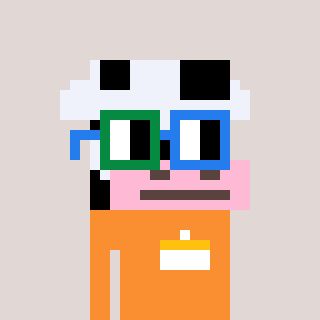
a pixel art character with square green and blue glasses, a cow-shaped head and a orange-colored body on a warm background